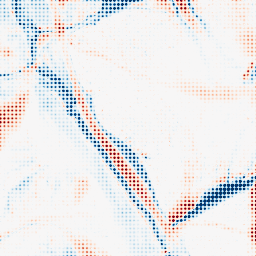
Category: morphological
Decomposition family: morphological_ellipse
Decomposition parameters: operation: average
width: 30
height: 50
Upsampling method: sinc_hamming
Upsampling parameters: scale: 8
kernel_size: 4
Upsampling scale: 8